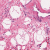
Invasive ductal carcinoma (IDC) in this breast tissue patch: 0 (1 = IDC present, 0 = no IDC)